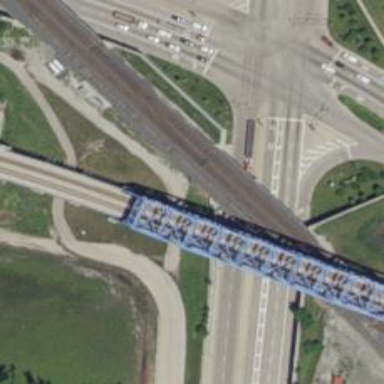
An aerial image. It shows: Bridge over railway line.